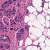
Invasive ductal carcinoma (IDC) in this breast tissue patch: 1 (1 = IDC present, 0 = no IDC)